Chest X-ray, PA view. Patient: 41 years old, sex F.
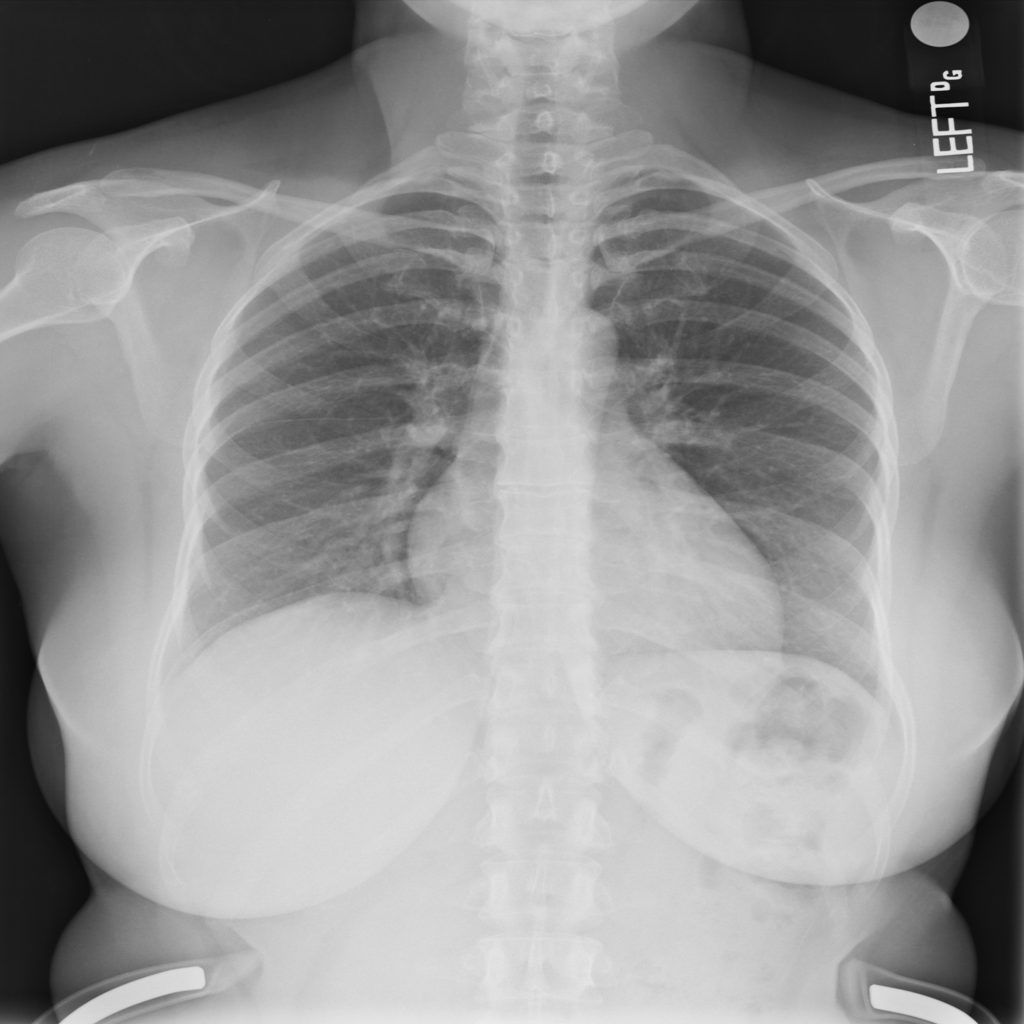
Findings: Cardiomegaly